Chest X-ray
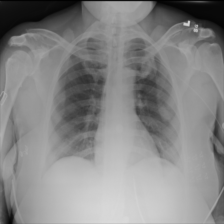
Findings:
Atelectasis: negative
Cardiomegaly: negative
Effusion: negative
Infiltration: negative
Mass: negative
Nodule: negative
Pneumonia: negative
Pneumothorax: negative
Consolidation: negative
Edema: negative
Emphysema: negative
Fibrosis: negative
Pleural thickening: negative
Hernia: negative